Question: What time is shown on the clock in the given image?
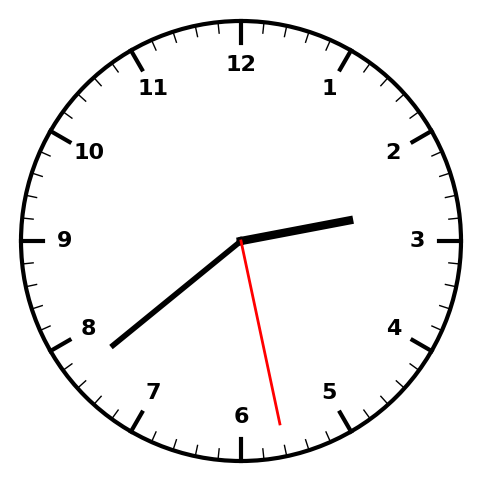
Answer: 02:38:28